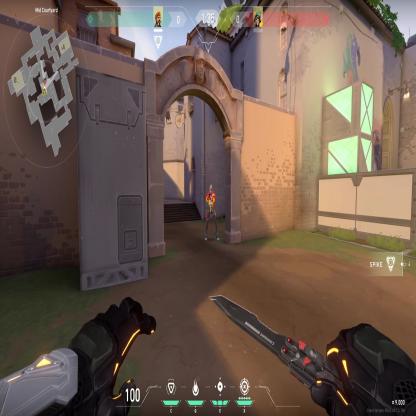
Label: enemy